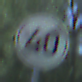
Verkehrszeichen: EndeGeschwindigkeit40
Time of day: Midday
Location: Outdoor (Nature)
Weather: Clear
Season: Summer
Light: Natural